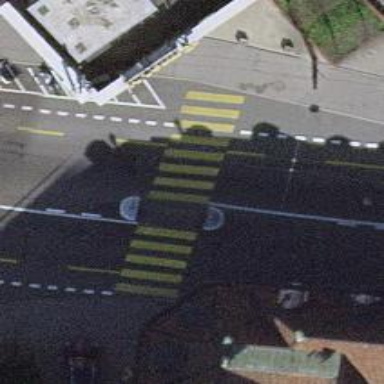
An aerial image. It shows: Uncontrolled zebra crossing with central island.